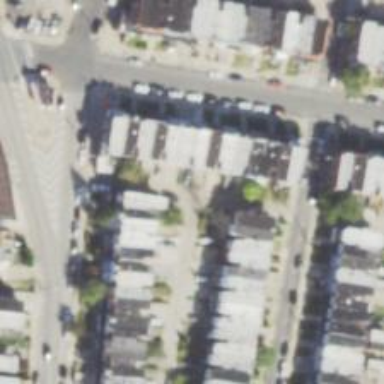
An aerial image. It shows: Alleyway designated as service road.